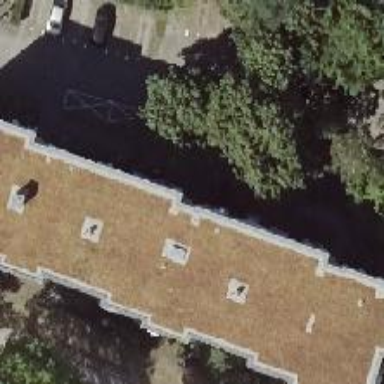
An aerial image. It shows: Flat-roofed apartment building.